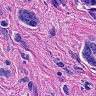
Metastatic tissue present: yes